Aerial crown-view tile of a tropical tree (Barro Colorado Island, Panama), acquired 20250715:
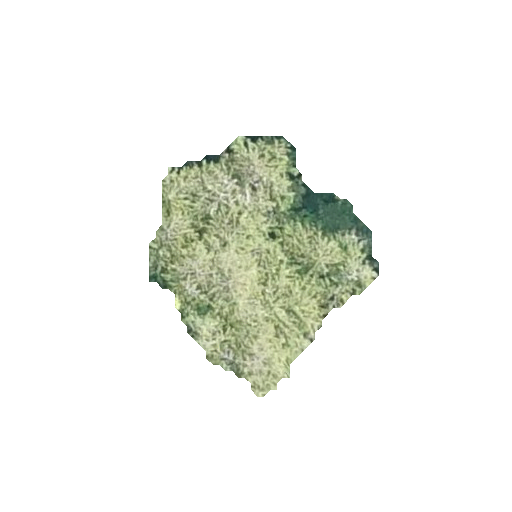
Species: Quararibea stenophylla
GBIF accepted scientific name: Quararibea stenophylla
Crown area: 54.863 m²